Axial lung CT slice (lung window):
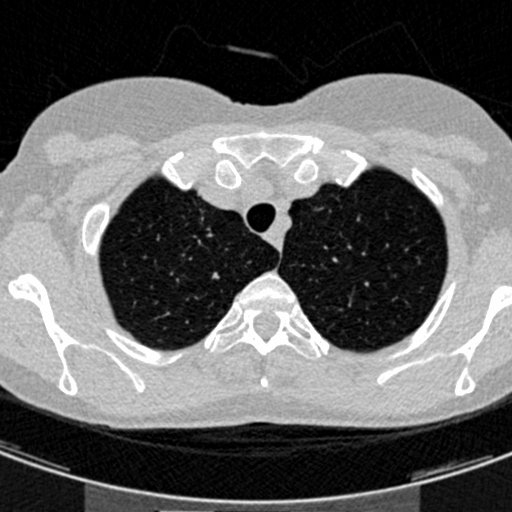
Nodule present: no